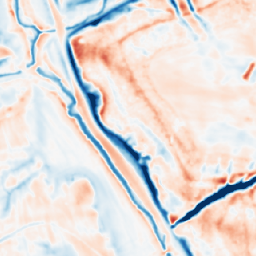
Category: multiscale
Decomposition family: dog_multiscale
Decomposition parameters: sigma_ratio: 1.6
n_scales: 4
base_sigma: 1
Upsampling method: nearest
Upsampling parameters: scale: 4
Upsampling scale: 4